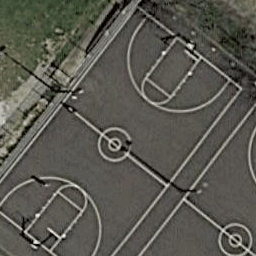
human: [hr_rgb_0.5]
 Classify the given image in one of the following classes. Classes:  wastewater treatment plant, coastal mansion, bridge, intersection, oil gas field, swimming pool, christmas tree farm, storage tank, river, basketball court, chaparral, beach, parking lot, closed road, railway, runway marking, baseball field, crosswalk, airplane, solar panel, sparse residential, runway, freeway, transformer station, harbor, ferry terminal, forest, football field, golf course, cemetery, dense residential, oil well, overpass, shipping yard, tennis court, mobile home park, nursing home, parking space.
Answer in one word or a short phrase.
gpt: basketball court